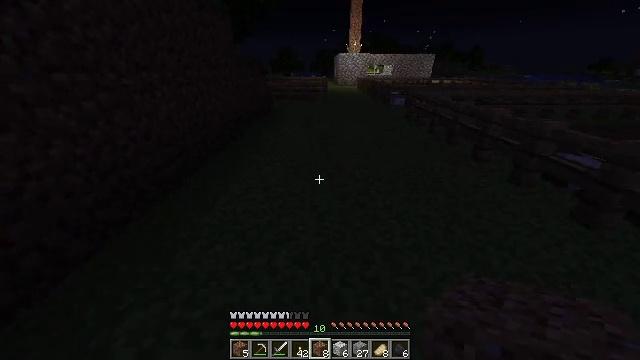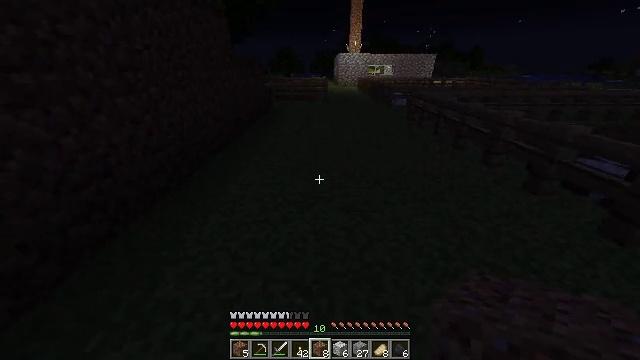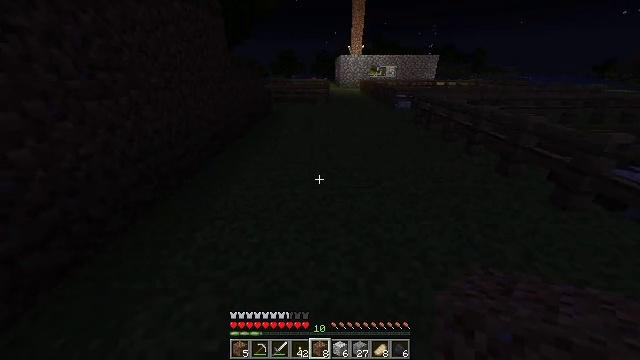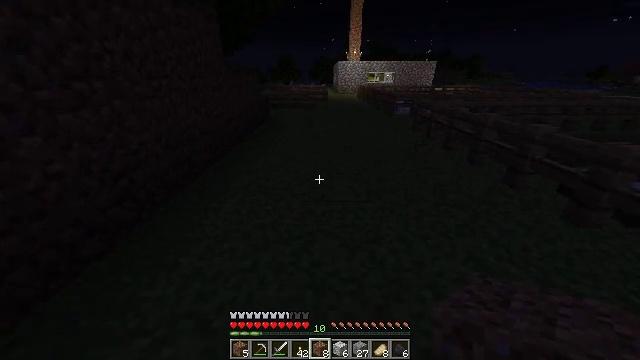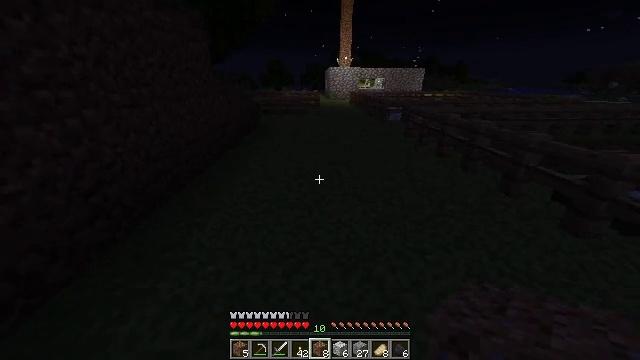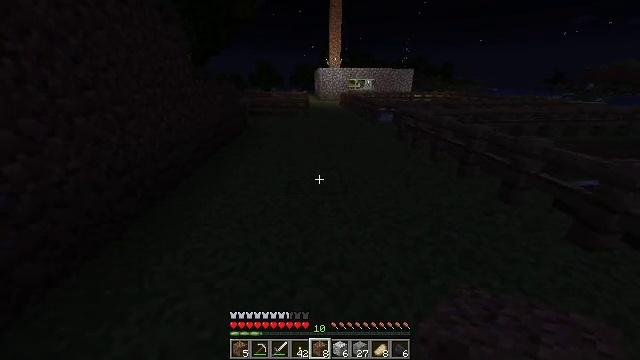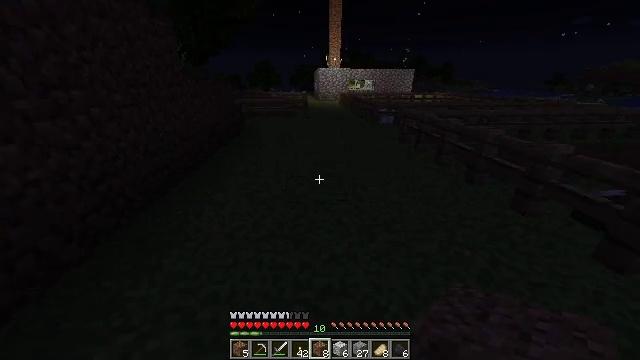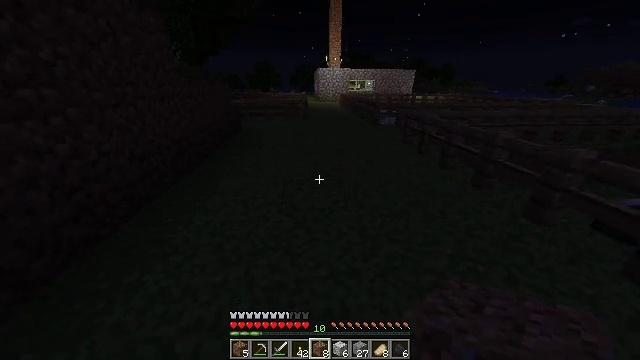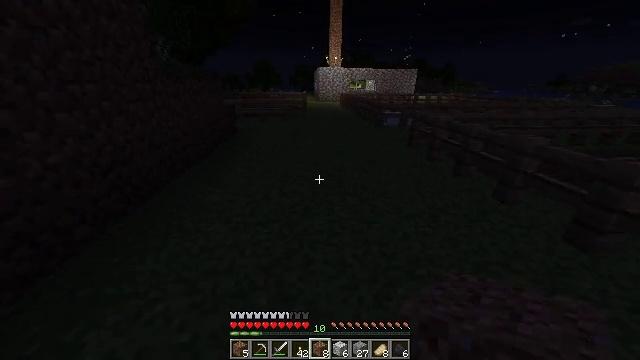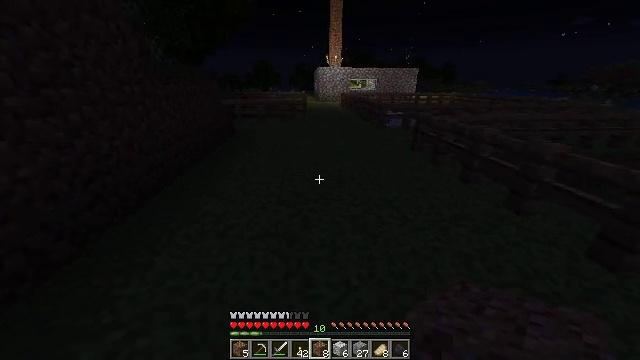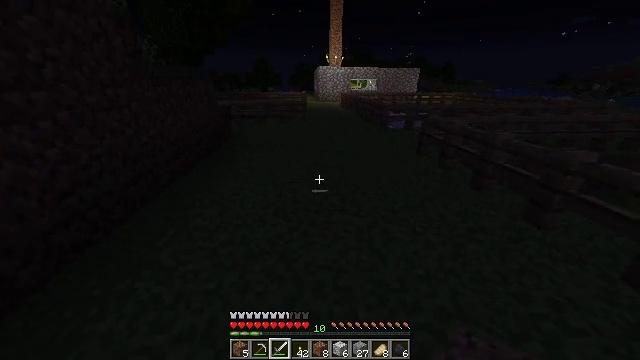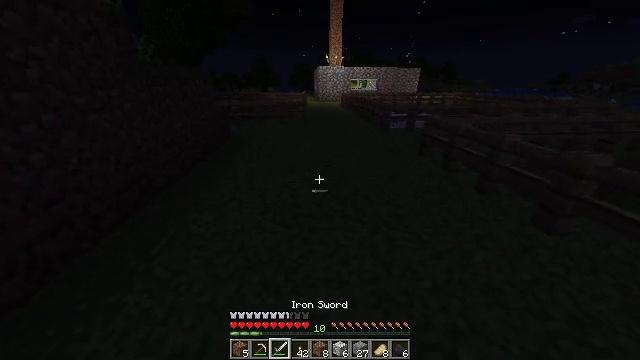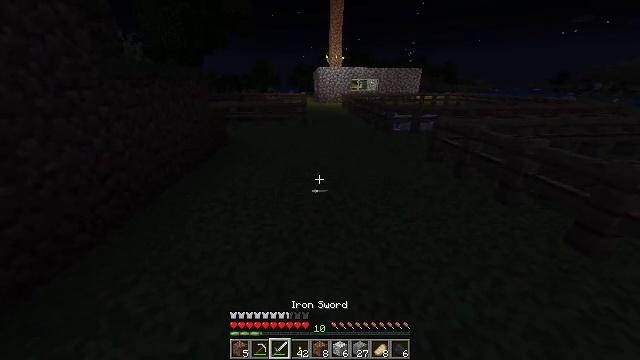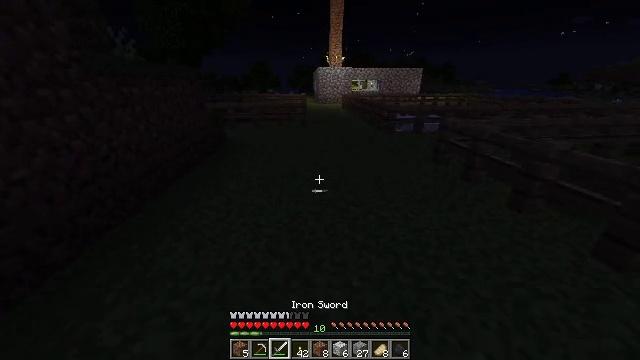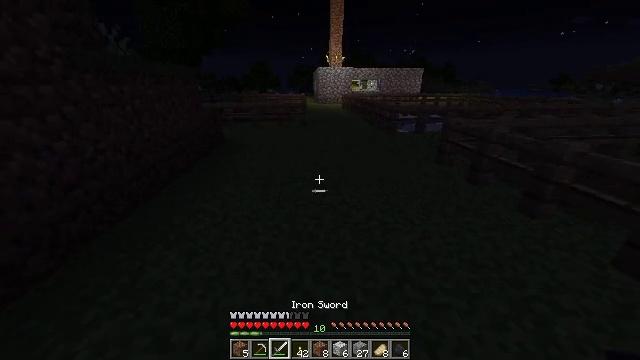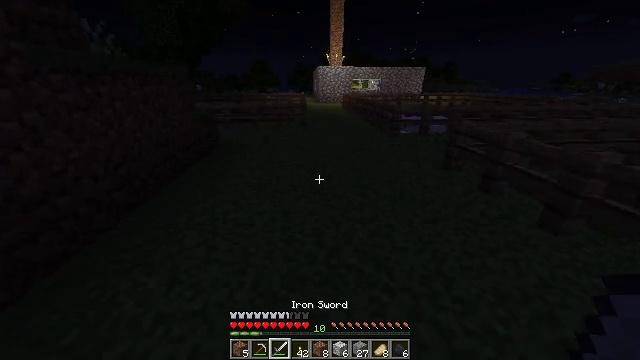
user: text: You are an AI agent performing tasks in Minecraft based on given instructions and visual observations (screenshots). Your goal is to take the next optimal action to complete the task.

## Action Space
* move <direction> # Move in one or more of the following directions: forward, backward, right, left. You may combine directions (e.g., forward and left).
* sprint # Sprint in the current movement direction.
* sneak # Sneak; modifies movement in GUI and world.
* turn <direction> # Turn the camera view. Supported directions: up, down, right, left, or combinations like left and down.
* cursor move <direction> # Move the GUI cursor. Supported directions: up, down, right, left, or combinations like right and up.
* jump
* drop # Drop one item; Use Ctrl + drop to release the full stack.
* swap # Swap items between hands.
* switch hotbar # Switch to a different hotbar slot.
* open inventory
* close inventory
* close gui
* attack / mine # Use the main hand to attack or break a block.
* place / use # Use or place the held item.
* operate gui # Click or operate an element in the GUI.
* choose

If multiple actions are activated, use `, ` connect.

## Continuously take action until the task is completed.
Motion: motion action
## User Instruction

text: Put gold and redstone in the crafting grid to craft a clock.
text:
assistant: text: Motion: move forward, sprint
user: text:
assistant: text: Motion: move forward, sprint
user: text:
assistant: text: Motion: move forward, sprint, turn up
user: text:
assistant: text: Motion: move forward, sprint, turn right and up
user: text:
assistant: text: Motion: move forward, sprint, turn right
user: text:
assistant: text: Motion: move forward, sprint
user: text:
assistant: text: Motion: move forward, sprint
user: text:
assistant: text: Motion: move forward, sprint
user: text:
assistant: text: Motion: move forward, sprint
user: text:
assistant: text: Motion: move forward, sprint, switch to hotbar 3
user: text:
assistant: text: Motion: move forward, sprint, switch to hotbar 3
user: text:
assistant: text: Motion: move forward, sprint, switch to hotbar 3
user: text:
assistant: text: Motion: move forward, sprint
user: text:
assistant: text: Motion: move forward, sprint
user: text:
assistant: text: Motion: move forward, sprint
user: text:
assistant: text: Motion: move forward, sprint
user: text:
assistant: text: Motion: move forward, sprint
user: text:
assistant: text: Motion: move forward, sprint
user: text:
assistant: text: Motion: move forward, sprint
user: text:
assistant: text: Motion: move forward, sprint
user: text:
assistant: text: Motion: move forward, sprint
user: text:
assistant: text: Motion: move forward, sprint
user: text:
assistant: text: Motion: move forward, sprint
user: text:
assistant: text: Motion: move forward
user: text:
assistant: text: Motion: move forward
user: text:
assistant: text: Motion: move forward, sprint
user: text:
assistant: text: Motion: move forward, sprint
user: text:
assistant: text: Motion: move forward, sprint
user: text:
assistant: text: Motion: move forward, sprint
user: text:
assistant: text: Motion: move forward, sprint